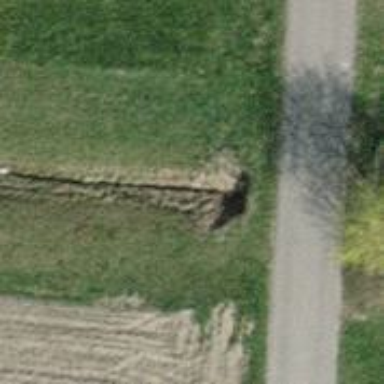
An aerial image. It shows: Ditch serving as waterway.